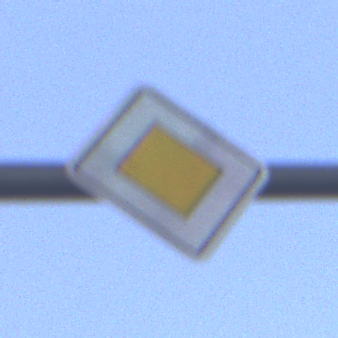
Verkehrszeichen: Vorfahrtsstrasse
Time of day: Midday
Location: Roofed (Underpass)
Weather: Clear
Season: NotSpecified
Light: Natural